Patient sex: M
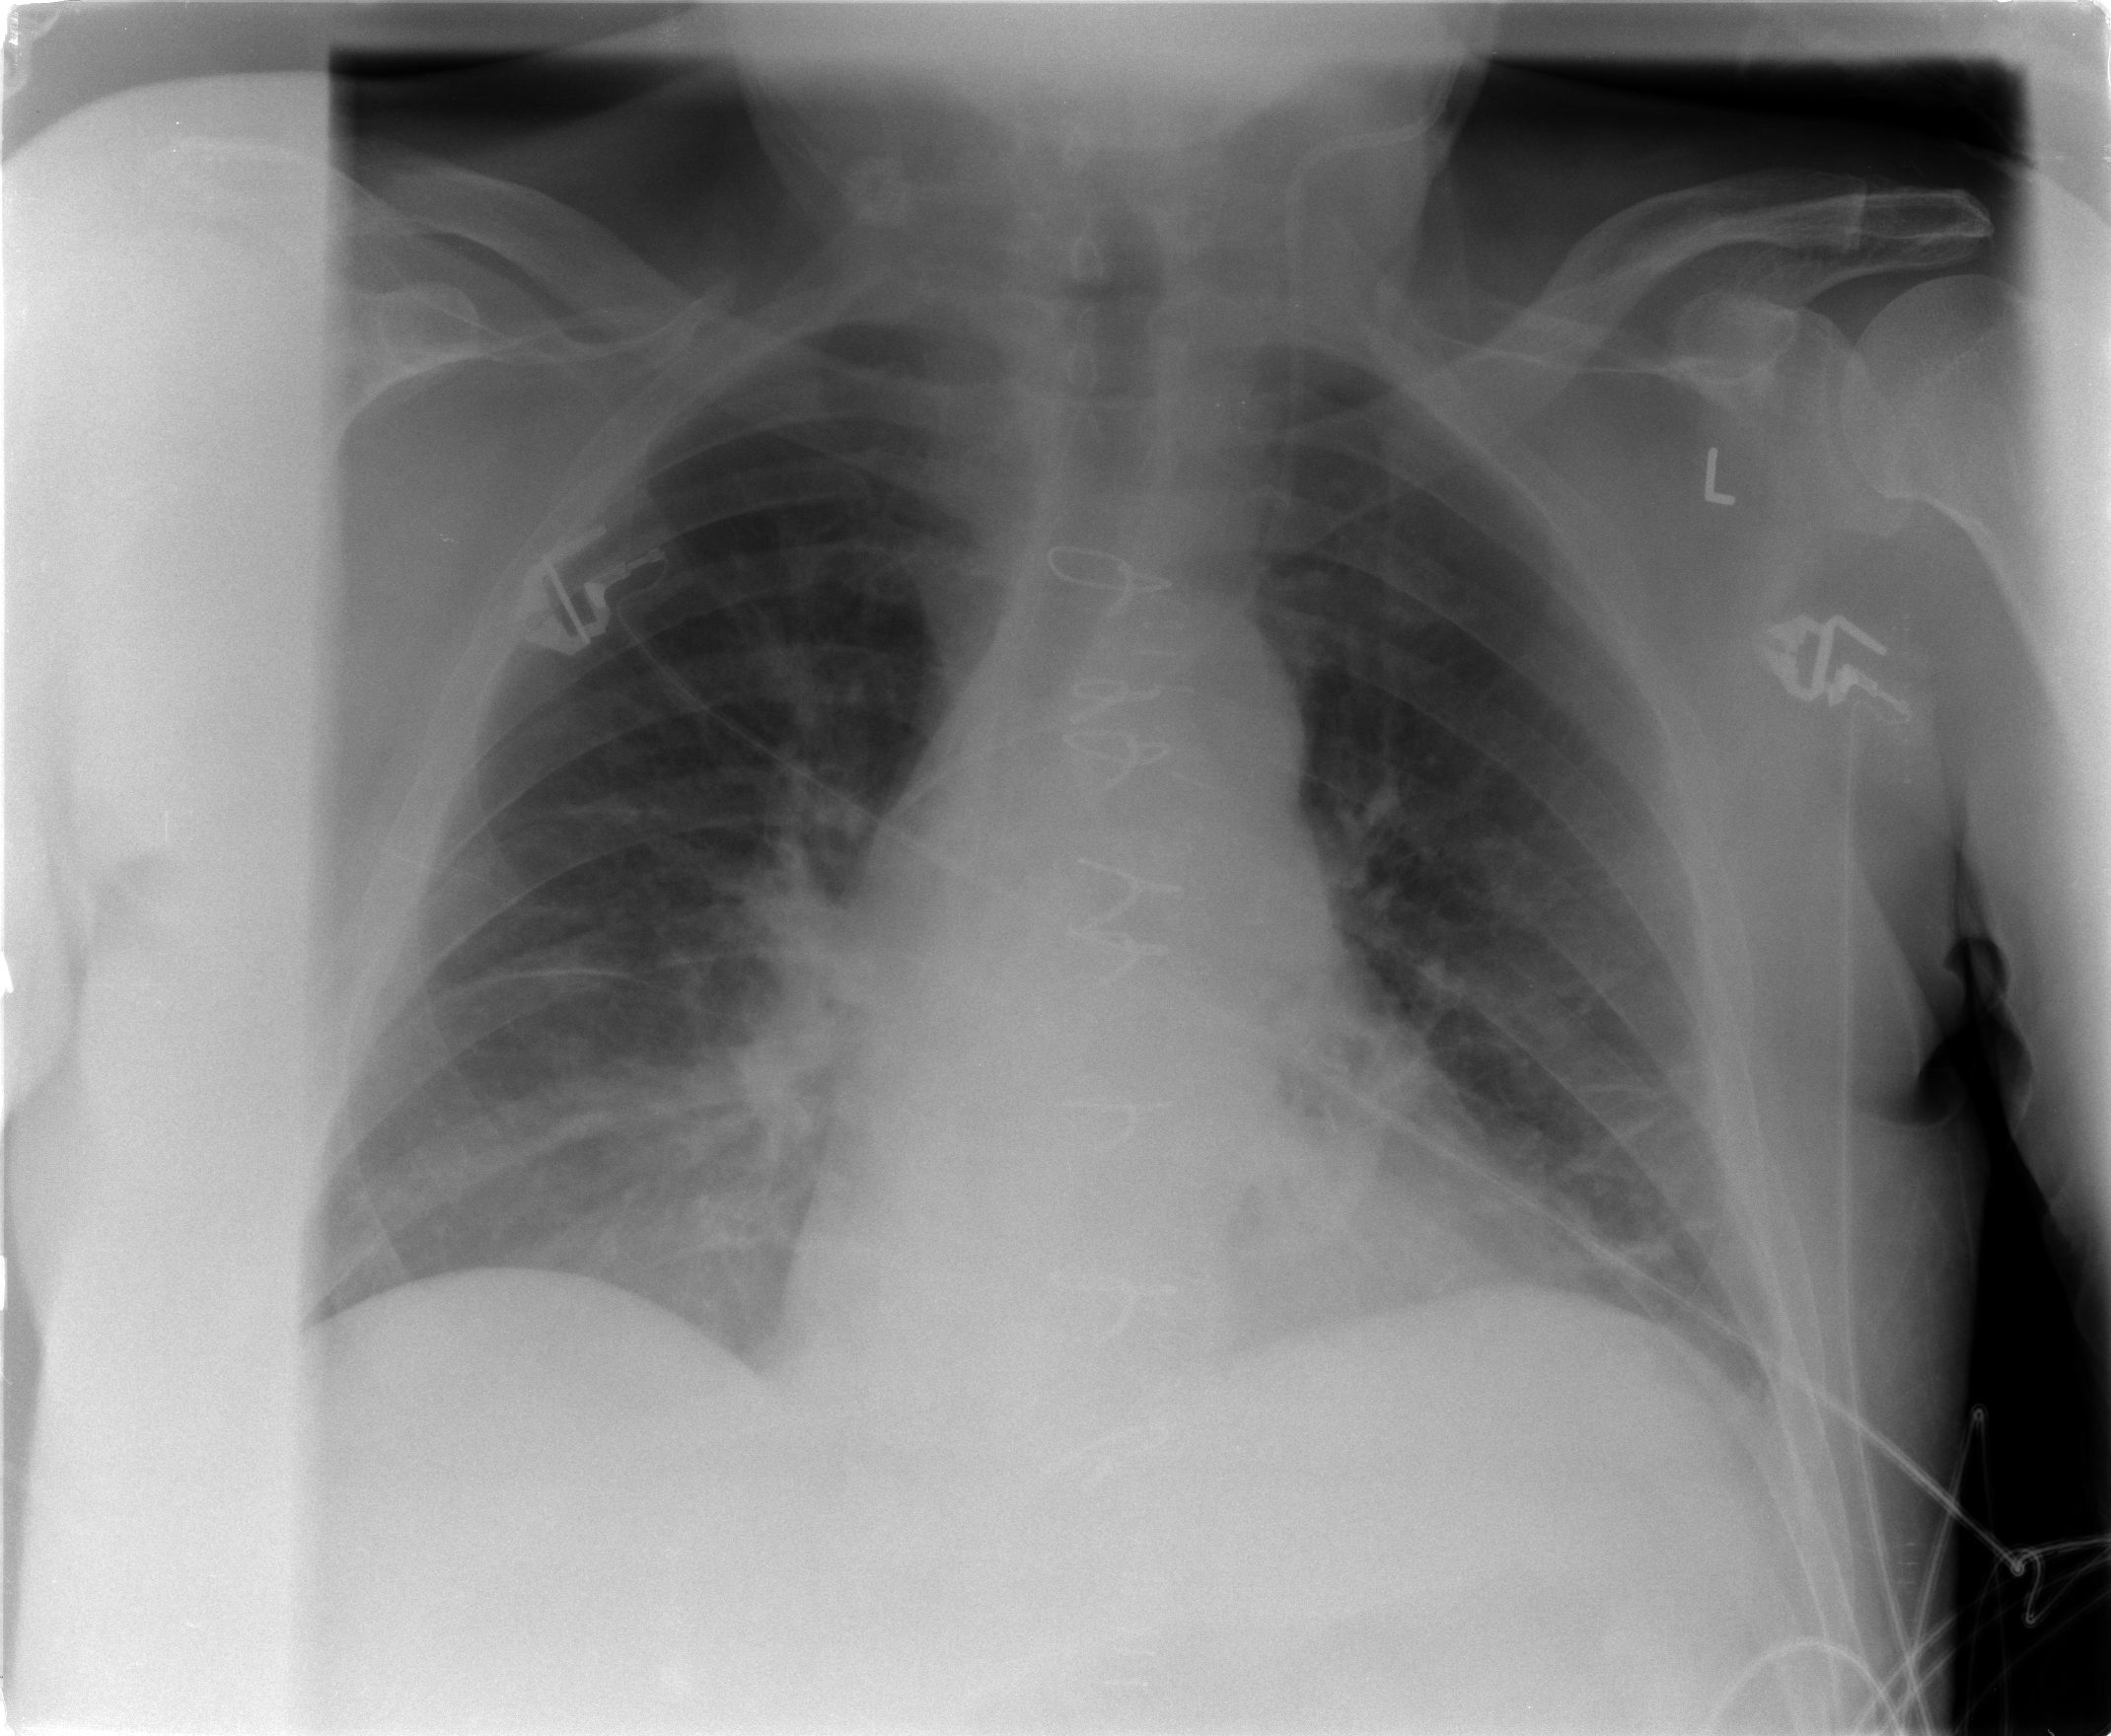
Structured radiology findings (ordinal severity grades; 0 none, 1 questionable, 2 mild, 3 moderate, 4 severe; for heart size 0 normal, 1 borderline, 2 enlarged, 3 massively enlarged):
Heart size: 0
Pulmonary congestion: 0
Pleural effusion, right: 1
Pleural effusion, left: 1
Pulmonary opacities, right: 0
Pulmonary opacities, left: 0
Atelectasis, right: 2
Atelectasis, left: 2